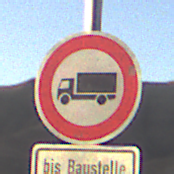
Verkehrszeichen: VerbotFuerKraftfahrzeugeUeberDreiKommaFuenfTonnen
Zusatzzeichen unten: SonstigeFahrzeugePersonengruppenFrei2
Umgebung: Outdoor, Nature
Tageszeit: SunriseSunset
Wetter: Clear
Licht: Natural
Jahreszeit: NotSpecified
Kontrast: HighContrast